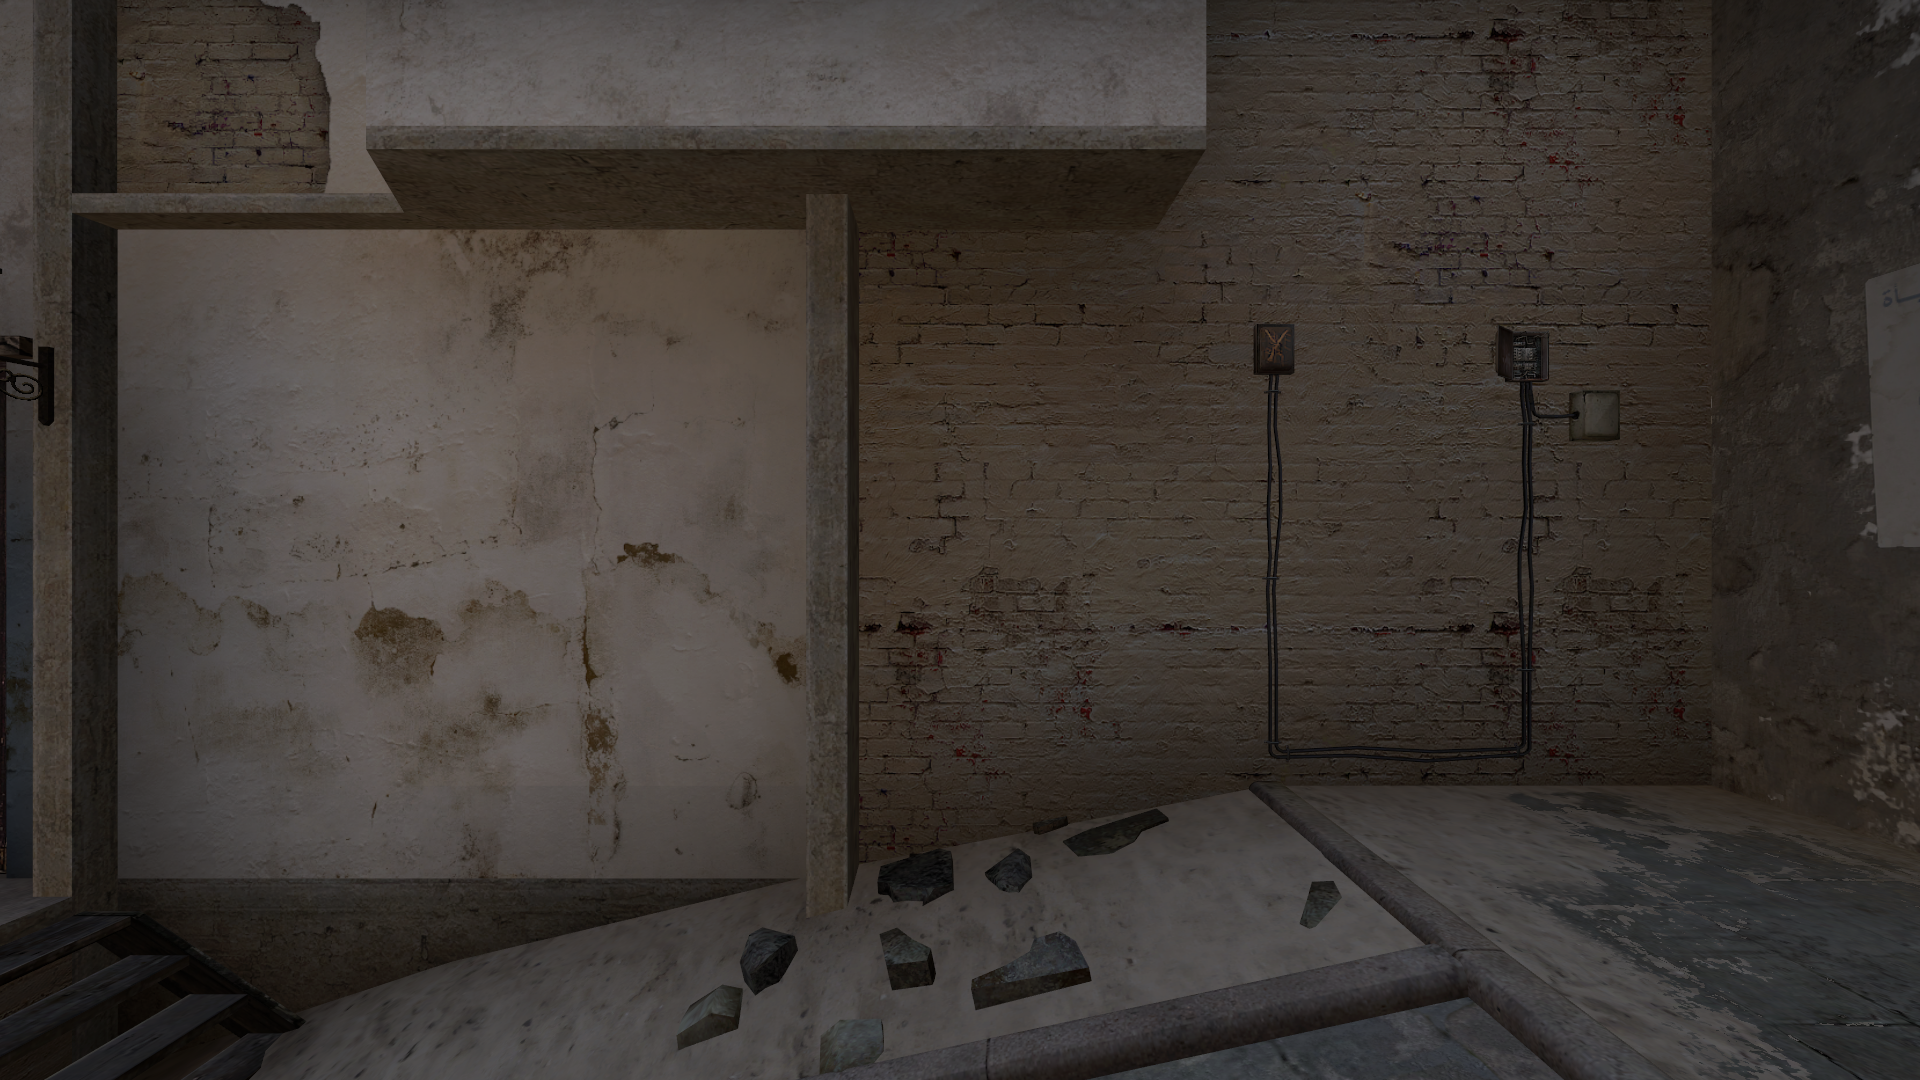
Map: de_mirage